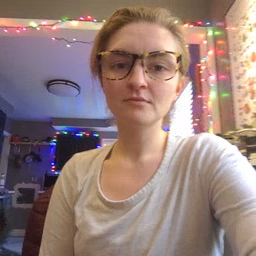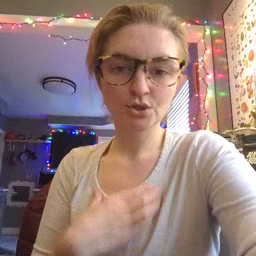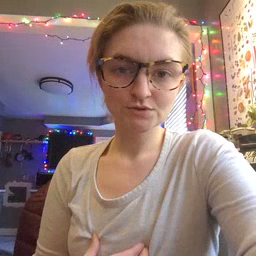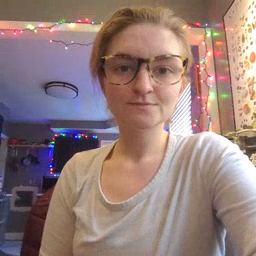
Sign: hungry